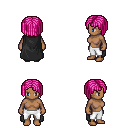
a pixel art fantasy rpg character, female body template, human, dark skin, black cape, white pants, pink pageboy hairstyle, four views (front, back, left, right), 2x2 character sprite sheet, small pixel art, hard edges, no anti-aliasing